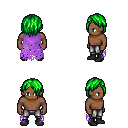
a pixel art fantasy rpg character, male body template, human, dark skin, maroon tattered cape, metal pants, green bangs hairstyle, black shoes, four views (front, back, left, right), 2x2 character sprite sheet, small pixel art, hard edges, no anti-aliasing